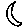
Label: moon